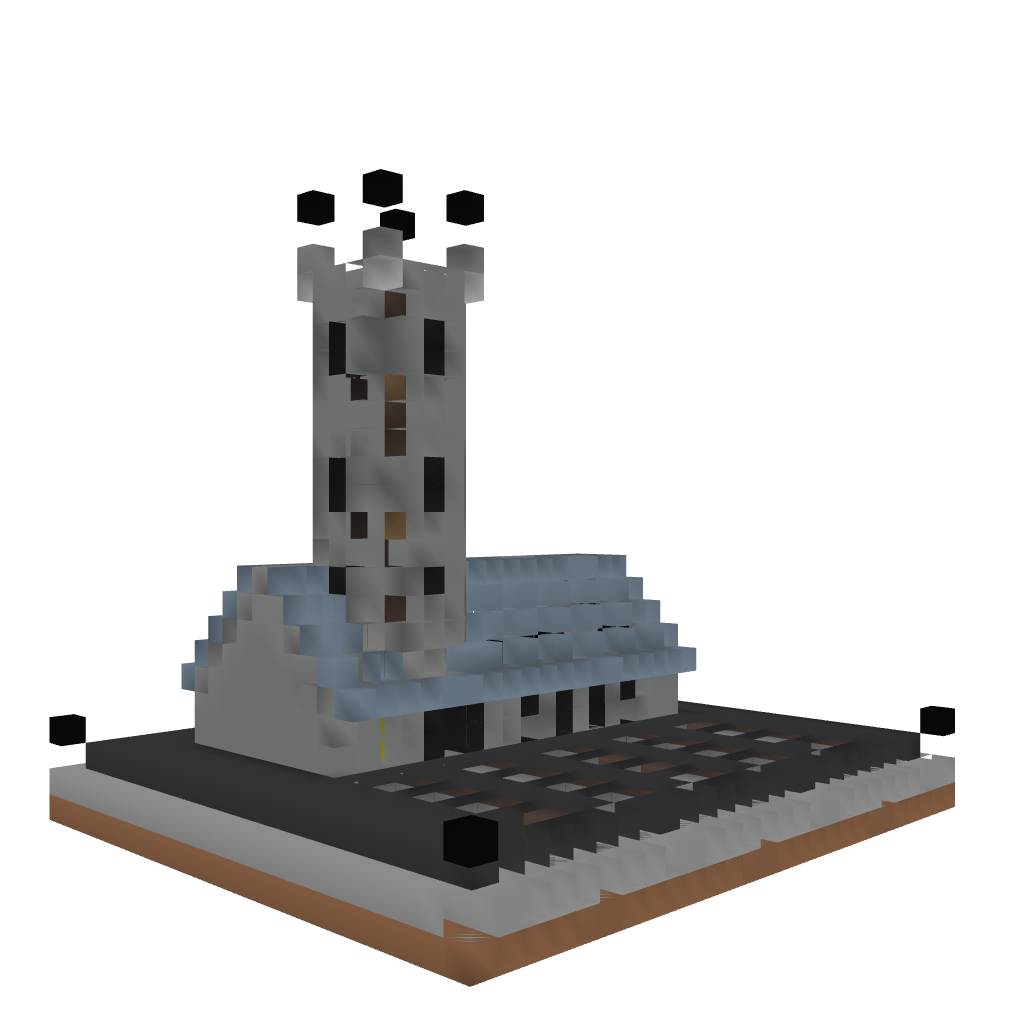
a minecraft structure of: Church with Cemetery